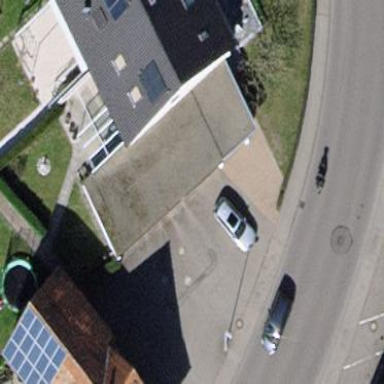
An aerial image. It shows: Terrace building.